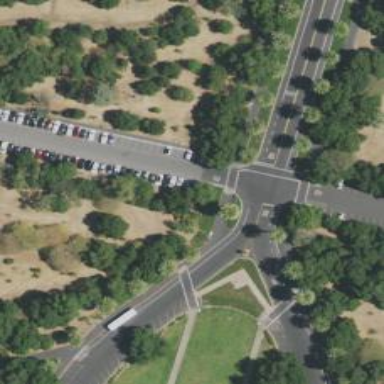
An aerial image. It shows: Crossing on the cycleway.